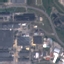
Land use / land cover class: Industrial